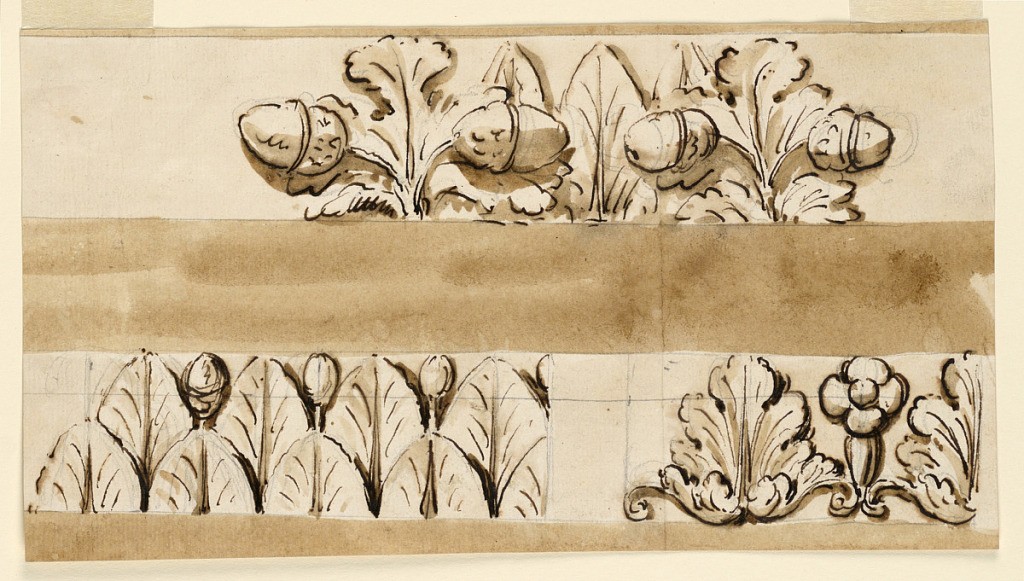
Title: Design for ceiling decoration
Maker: Giuseppe Barberi, Italian, 1746–1809
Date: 1780–1790
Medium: Pen and brown ink, brush and brown wash on off-white laid paper
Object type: Drawing
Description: Above: the decoration consists of a row of standing leaves, and a row of palmettes of oak leaves and two acorns in the front. Below, the left part is decorated with standing leaves, above which raises a stem with a bead and a row of standing leaves. At right: a stem with a blossom raises from the interval between the scrolls of neighboring leaf palmettes. The bands are slightly colored, the background dark colored.